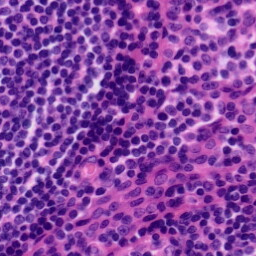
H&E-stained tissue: Tonsil